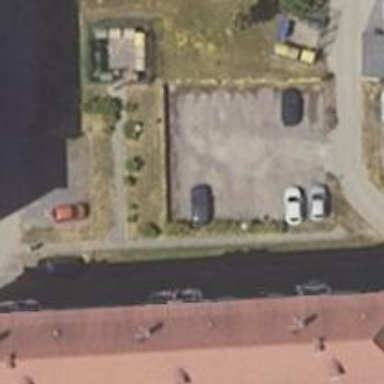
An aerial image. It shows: Parking aisle designated as service road.